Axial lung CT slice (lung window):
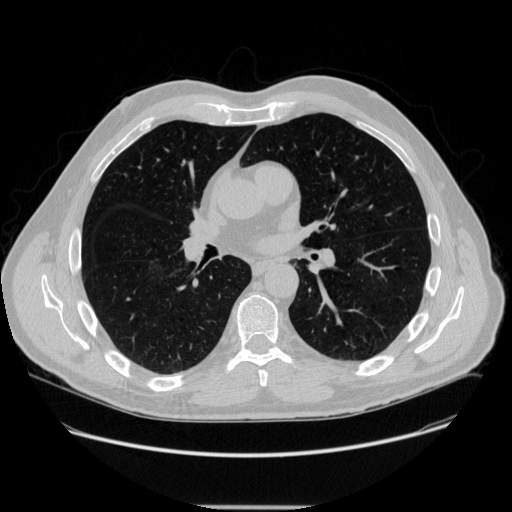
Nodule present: no